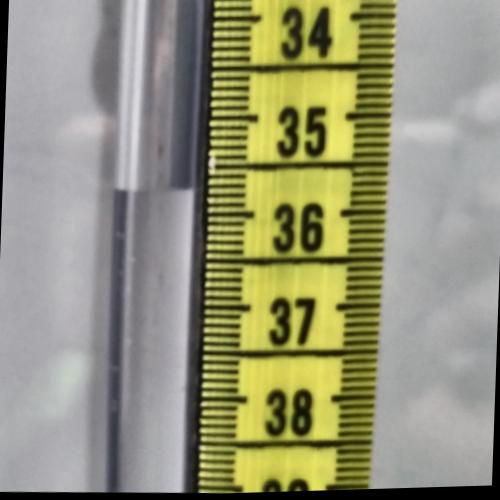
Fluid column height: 35.7 cm